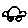
Label: car